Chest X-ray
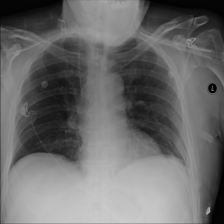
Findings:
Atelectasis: negative
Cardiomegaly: negative
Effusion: negative
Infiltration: negative
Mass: negative
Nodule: negative
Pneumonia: negative
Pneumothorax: negative
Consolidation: negative
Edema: negative
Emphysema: negative
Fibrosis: negative
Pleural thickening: negative
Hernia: negative